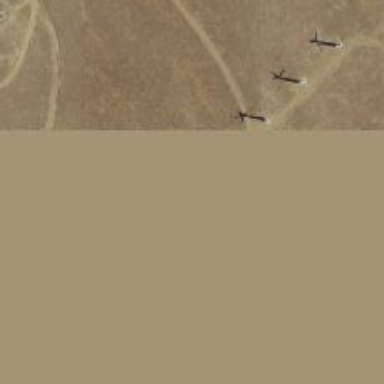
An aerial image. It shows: Wind power generator utilizing wind turbines.